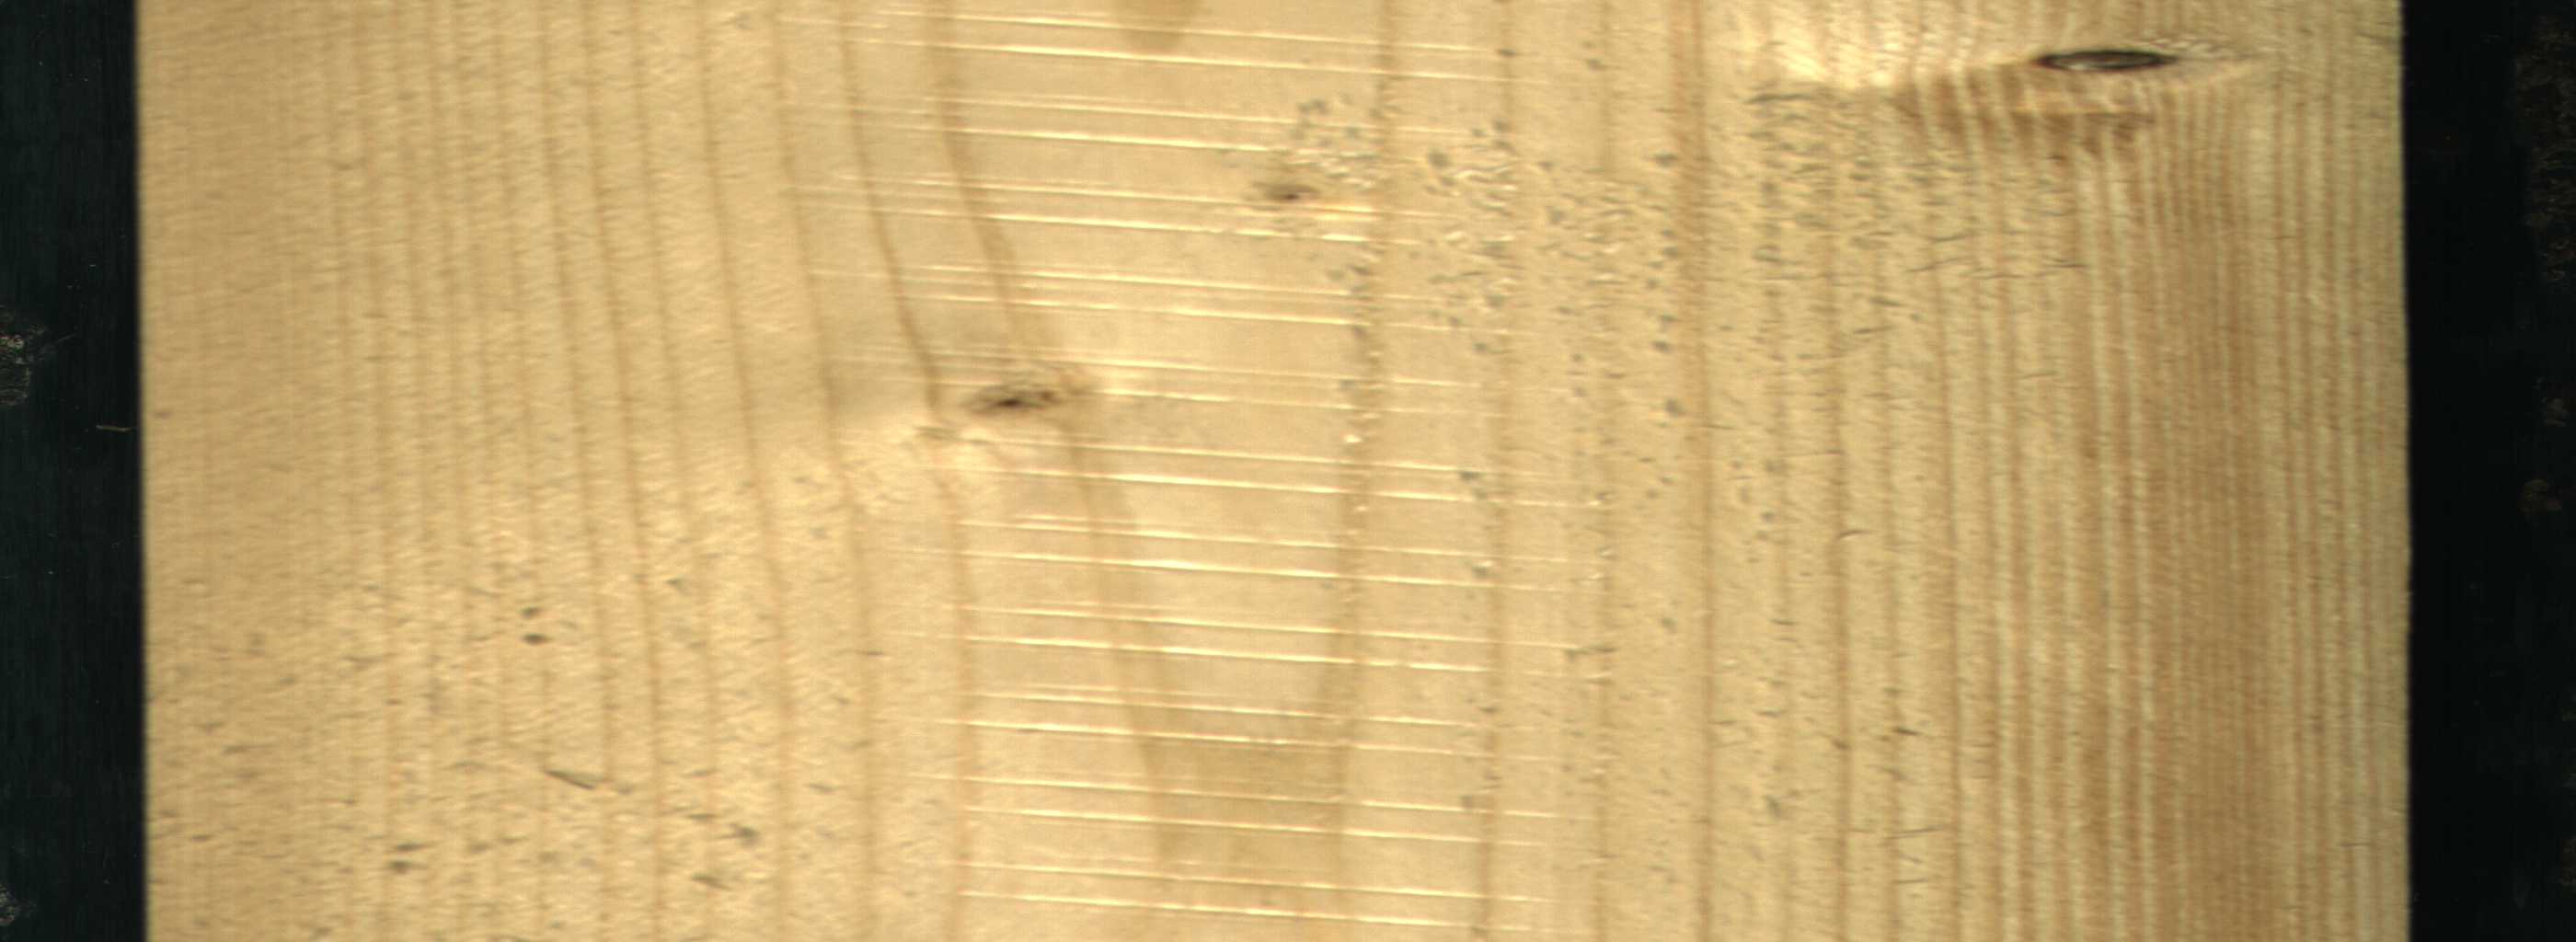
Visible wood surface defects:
Dead_Knot